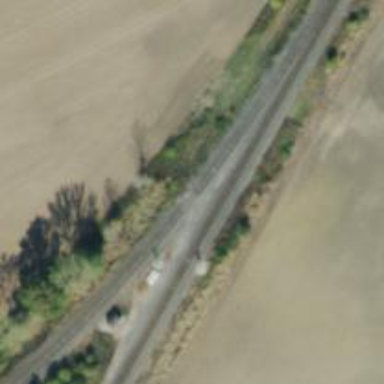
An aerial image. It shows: Railway siding for service.